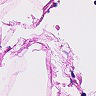
Metastatic tissue present: no